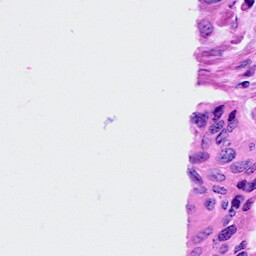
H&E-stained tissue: Cervix